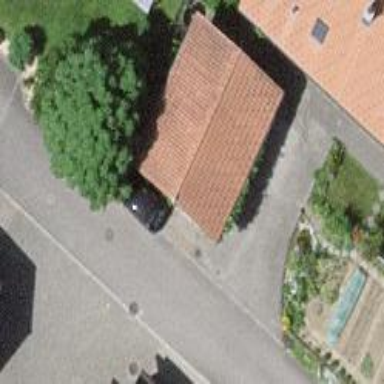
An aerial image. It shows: View of roof of building.